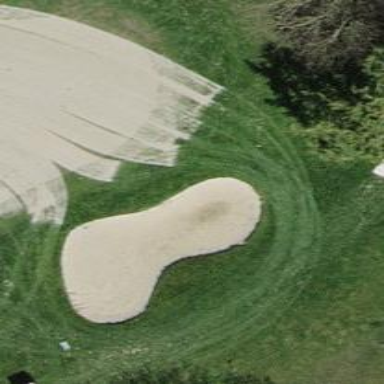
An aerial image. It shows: Sand bunker on golf course.